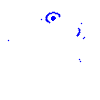
Particle: pion